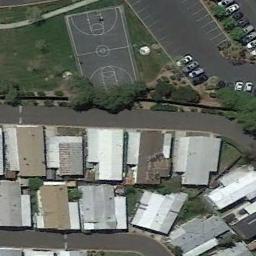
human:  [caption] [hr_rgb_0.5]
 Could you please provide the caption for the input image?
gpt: A basketball court next to a parking lot and some buildings arranged neatly beside .

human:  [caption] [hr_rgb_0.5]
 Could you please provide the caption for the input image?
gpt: There is a basketball court between the parking lot and some buildings .

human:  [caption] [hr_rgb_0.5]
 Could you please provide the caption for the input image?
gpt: Opposite the basketball court is the residence .

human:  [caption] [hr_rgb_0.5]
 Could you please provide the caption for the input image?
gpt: The basketball court on the lawn is next to the parking lot,One street away from the residential area .

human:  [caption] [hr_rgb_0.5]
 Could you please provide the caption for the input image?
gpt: Many buildings are next to the basketball court .